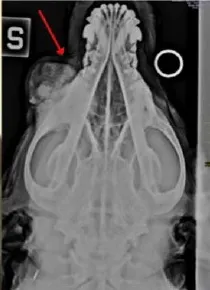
Multilobular Tumor of Bone. Radiologic. Appearance of the tumor. Radiography shows the dorsoventral projection of the skull and zygomatic area with the mass (arrows).
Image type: radiology (x_ray)